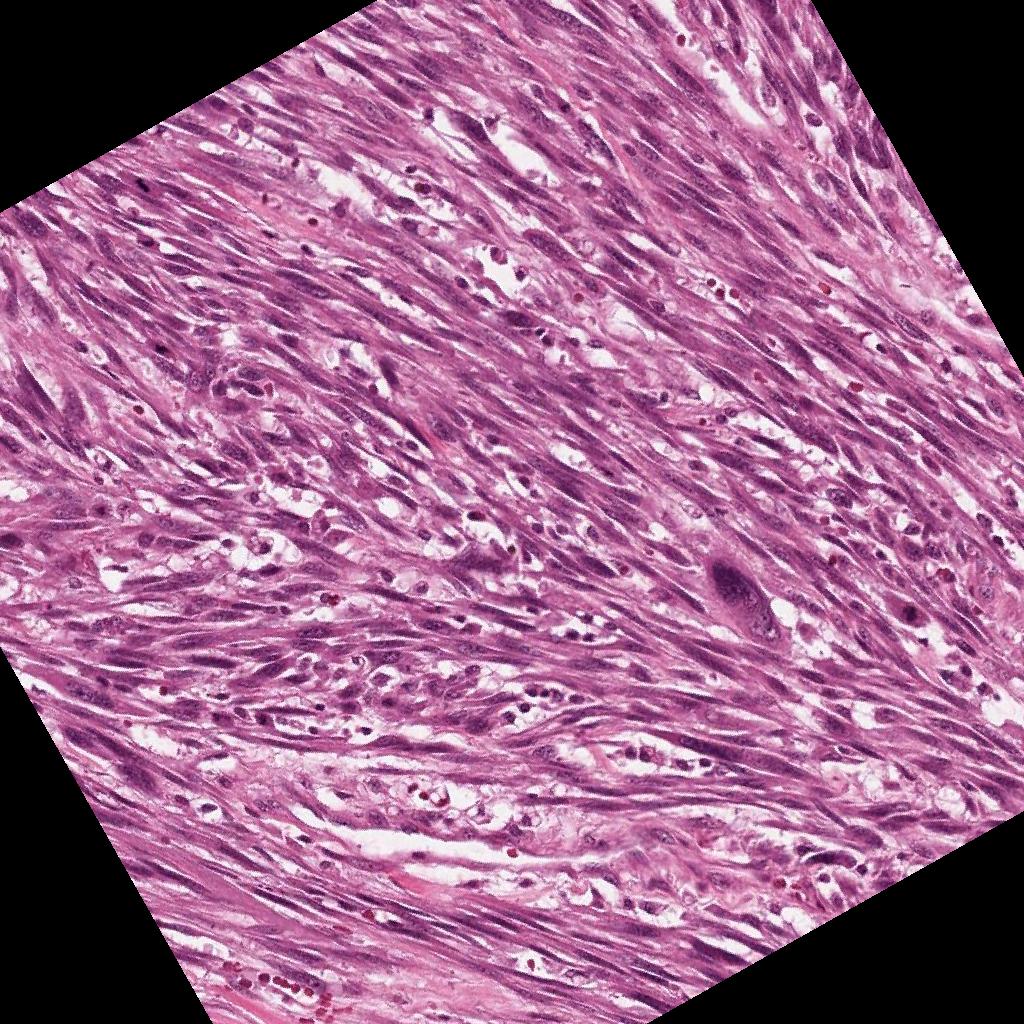
Label: Viable